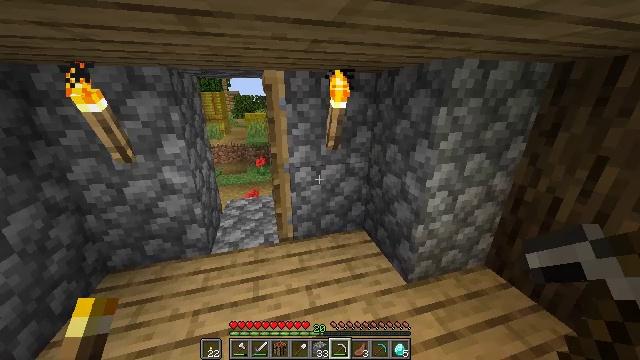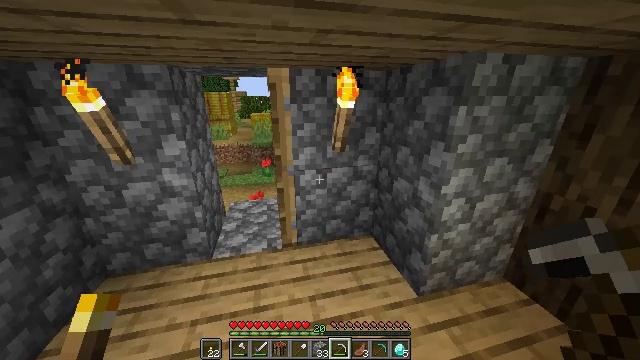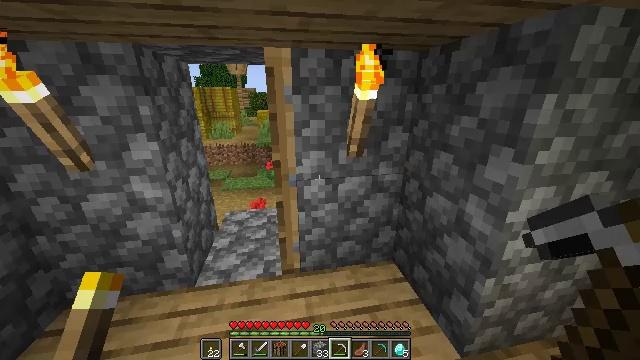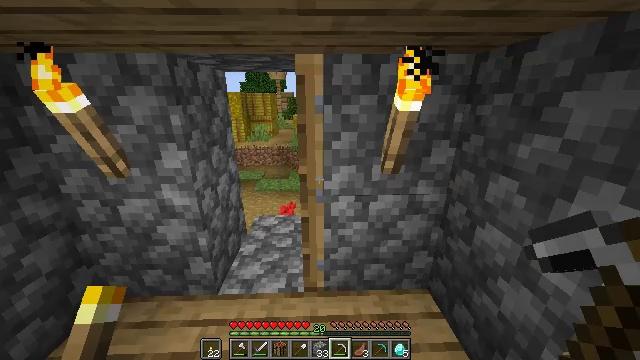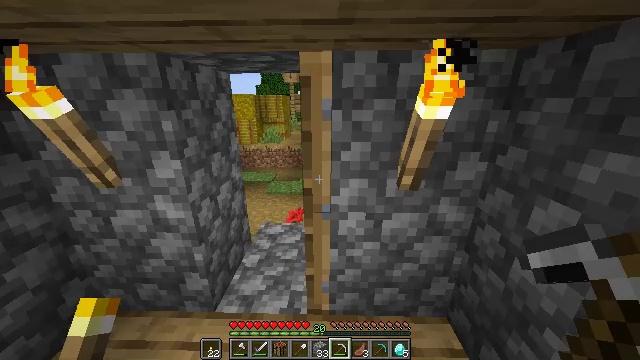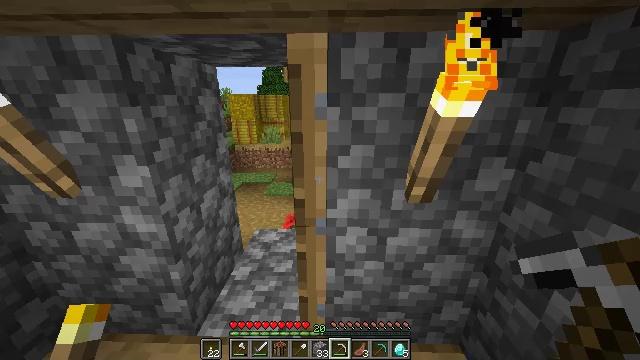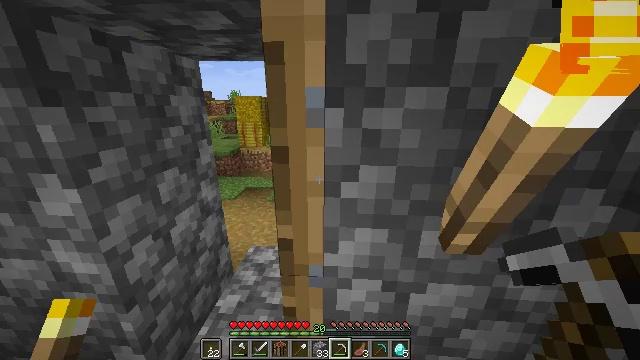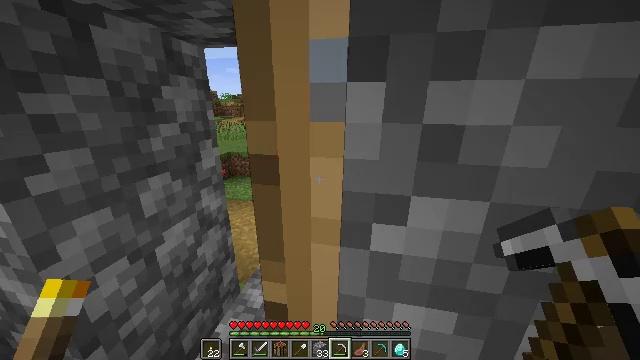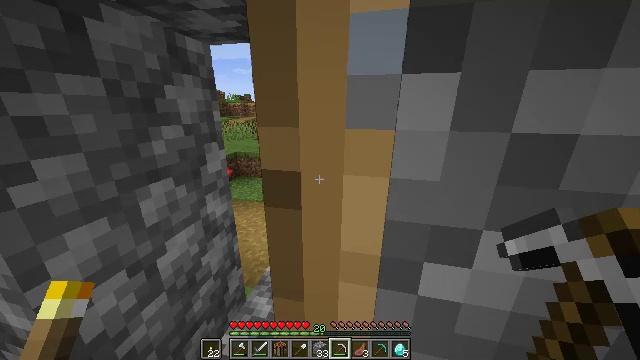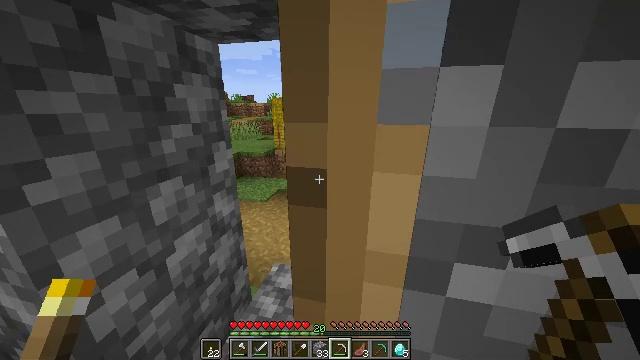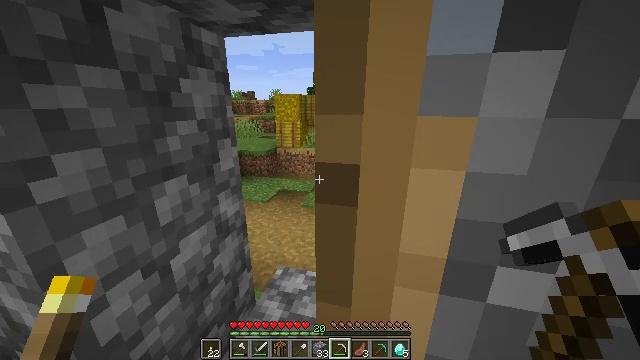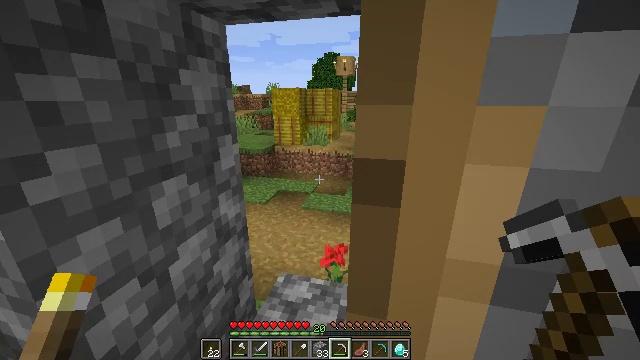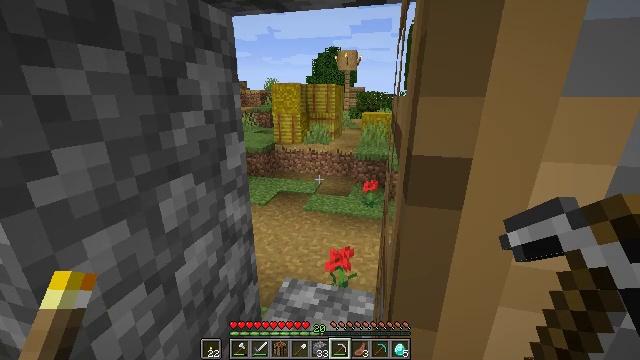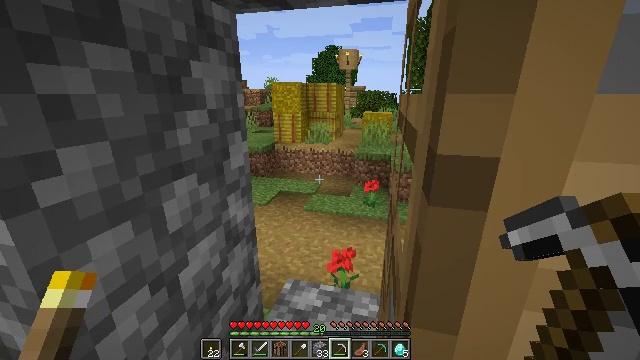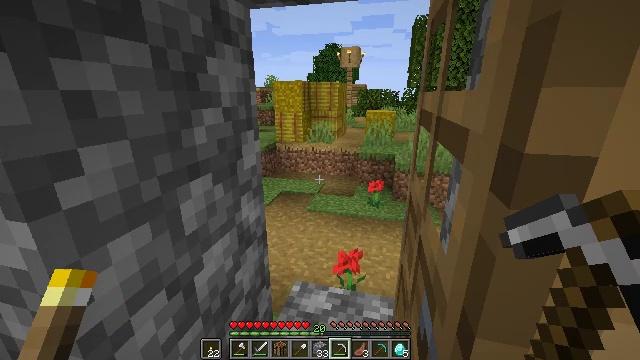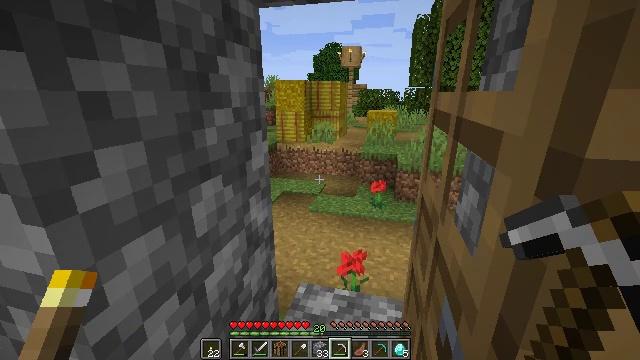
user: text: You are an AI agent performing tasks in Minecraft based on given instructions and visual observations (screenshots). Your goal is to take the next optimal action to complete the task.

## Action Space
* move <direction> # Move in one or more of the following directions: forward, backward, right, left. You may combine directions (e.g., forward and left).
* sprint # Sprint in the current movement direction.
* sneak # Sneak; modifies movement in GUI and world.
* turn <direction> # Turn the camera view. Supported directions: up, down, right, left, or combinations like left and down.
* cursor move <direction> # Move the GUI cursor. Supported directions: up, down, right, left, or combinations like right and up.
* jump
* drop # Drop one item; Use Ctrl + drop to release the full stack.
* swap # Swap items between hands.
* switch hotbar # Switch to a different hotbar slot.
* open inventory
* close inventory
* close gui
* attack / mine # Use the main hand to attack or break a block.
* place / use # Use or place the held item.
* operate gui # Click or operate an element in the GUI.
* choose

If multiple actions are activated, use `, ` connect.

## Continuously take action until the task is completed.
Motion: motion action
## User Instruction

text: Gather the blast furnace into your inventory.
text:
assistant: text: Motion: move forward, sprint, turn left
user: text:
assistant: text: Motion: move forward, sprint, turn left
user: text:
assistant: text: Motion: move forward, sprint, turn left
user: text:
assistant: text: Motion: move forward, sprint, turn left
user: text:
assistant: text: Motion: move forward, sprint
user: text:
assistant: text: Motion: move forward, sprint, turn left
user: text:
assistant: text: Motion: move forward, sprint, turn left
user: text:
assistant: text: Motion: move forward, sprint, turn left
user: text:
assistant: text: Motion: move forward, sprint
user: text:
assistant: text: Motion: move forward, sprint
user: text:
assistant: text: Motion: move forward, sprint
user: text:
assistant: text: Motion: move forward, sprint
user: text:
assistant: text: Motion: move forward, sprint
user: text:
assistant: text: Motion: move forward, sprint
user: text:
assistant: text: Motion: move forward, sprint
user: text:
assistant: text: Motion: move forward, sprint
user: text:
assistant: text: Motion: move forward, sprint
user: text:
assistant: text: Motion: move forward, sprint, turn right
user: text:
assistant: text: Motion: move forward, sprint, turn right and up
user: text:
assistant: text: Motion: move forward, sprint
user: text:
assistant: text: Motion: move forward, sprint, turn right and up
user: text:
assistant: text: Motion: move forward, sprint
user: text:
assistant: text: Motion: move forward, sprint
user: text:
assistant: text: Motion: move forward, sprint
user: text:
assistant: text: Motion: move forward, sprint
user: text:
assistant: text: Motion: move forward, sprint
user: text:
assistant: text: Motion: move forward, sprint
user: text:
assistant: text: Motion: move forward, sprint, turn left
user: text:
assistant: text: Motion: move forward, sprint, turn left
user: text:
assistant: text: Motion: move forward, sprint, turn left